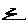
Label: zigzag